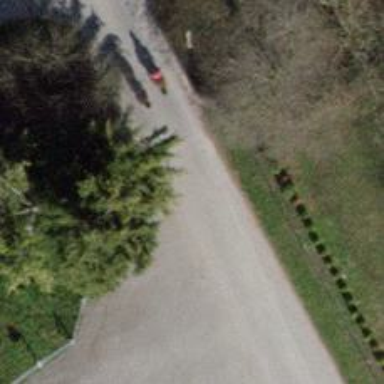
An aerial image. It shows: Residential road with bridge.